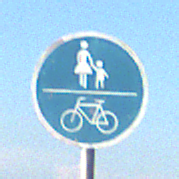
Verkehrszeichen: GemeinsamerGehUndRadweg
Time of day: MorningAfternoon
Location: Outdoor (RoadRail)
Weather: Clear
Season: NotSpecified
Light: Natural